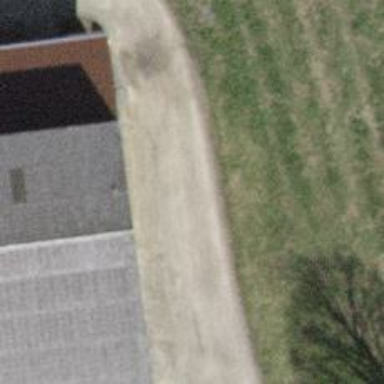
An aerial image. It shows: Gravel track with grade1 tracktype.